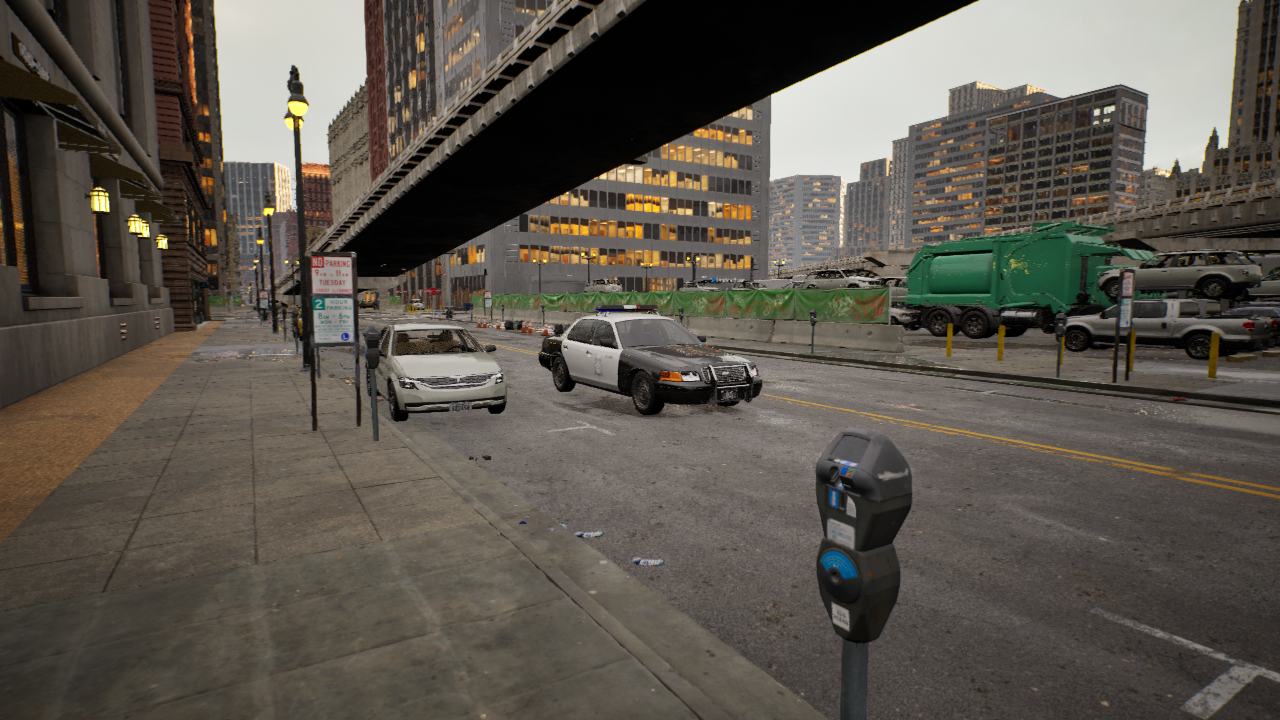
Venue: downtown
Lighting: golden hour
Vehicle rig: sedan